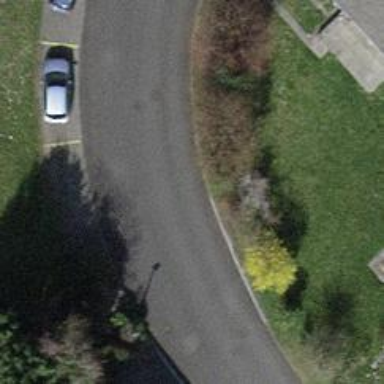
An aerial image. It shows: Residential road with asphalt surface.